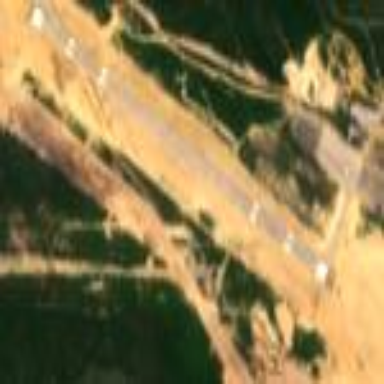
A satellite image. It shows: Concrete runway at airport.